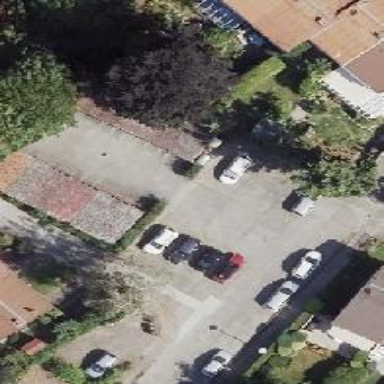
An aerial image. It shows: Parking area with concrete surface.